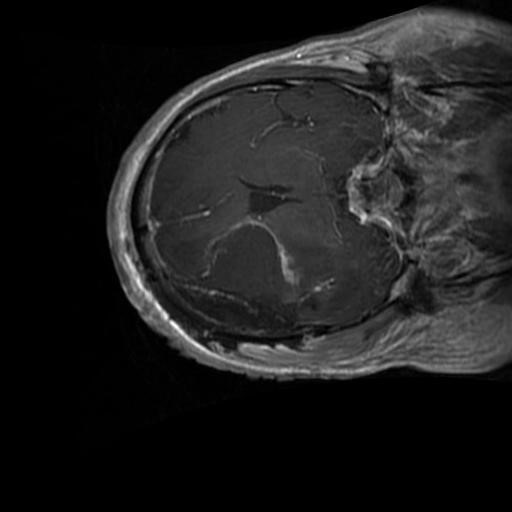
Label: brain_glioma